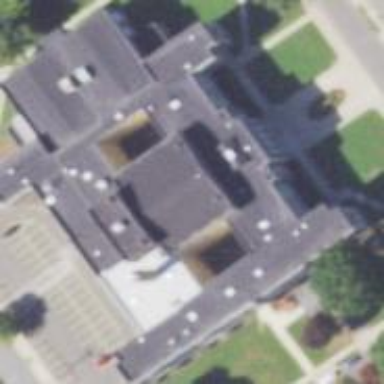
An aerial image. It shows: School building.